Question: I'm trying to make a bullet list / menu with dotted lines in-between each anchor tag.
On the rollover, the background turns pink and there should be an adequate amount of spacing between it and the dotted line:

This looks okay, but when I switch to a mobile layout, the positioning of the dotted lines are totally off.
Here is my CSS:
'''
li {
background: url('images/dotted-line.png') repeat-x 0px 41px;
height: 55px;
padding: 0;
}
a:link, a:visited {
display: block;
color: @darkpink;
font-size: 16px;
font-weight: bold;
padding: 10px 8px 8px 8px;
margin-top: -9px;
text-transform: uppercase;
width: 195px; /* 188 */
cursor: pointer;
.textshadow(); /* less minim */
}
a:hover, a.selected {
border-radius: @radius;
background-color: @darkpink;
.textshadowdark();
cursor: pointer;
color: #FFF;
}
'''
I am just wondering if it's a good/bad idea to put the background dotted line on the 'li' tag. Is it better to just reposition the image in a media query, or to put the image on the 'anchor' tag instead?
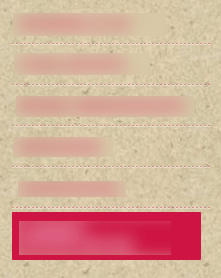
Answer: Yeah I agree with Sven, use something like this:
'''
li {
border-bottom:1px dashed #ce1443;
height: 55px;
padding: 0;
}
'''
I went with 'dashed' because 'dotted' can be a bit much, and your screenshot above looks more like a 'dashed'. I just grabbed a quick screengrab for the color.
Also... Are you trying to make this mobile only? Or is it supposed to be responsive? Might want to switch over to some 'em' sizes so it'd be more relative to the screen size.